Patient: sex F, age 49
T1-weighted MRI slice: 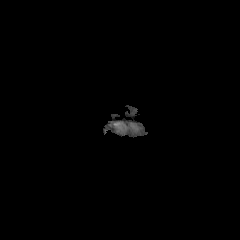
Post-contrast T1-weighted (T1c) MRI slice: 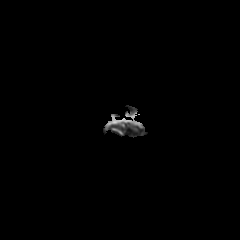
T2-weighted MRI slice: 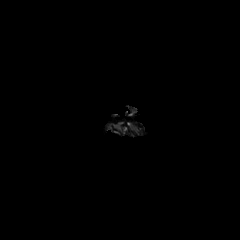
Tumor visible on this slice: no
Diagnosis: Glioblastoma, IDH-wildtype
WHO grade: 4